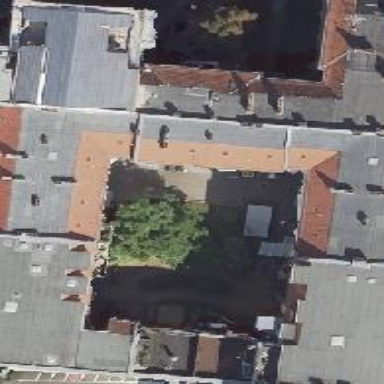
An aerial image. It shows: Building with apartments featuring roof made of roof tiles in double saltbox shape.